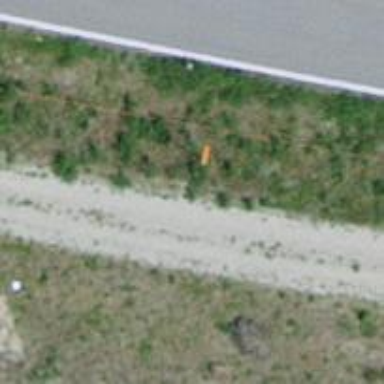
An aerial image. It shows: Pole with roofed pipeline marker.